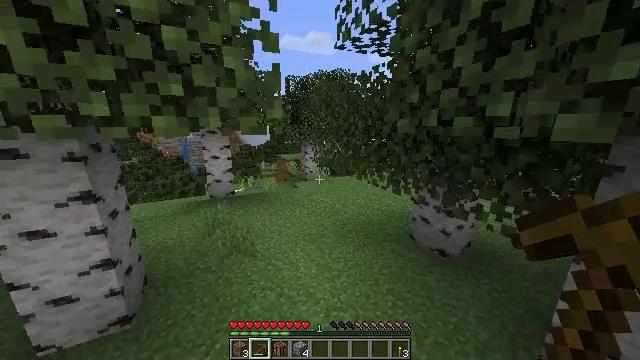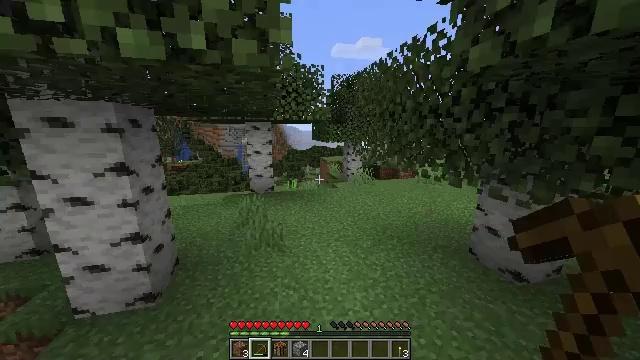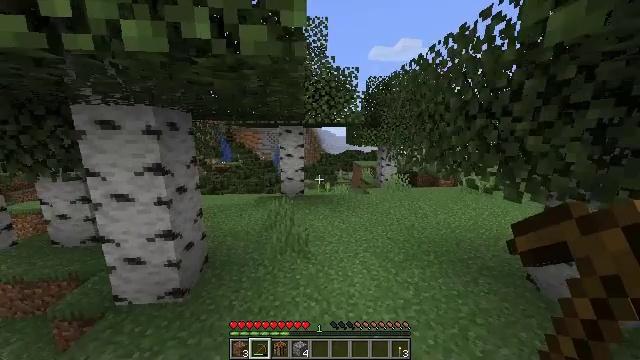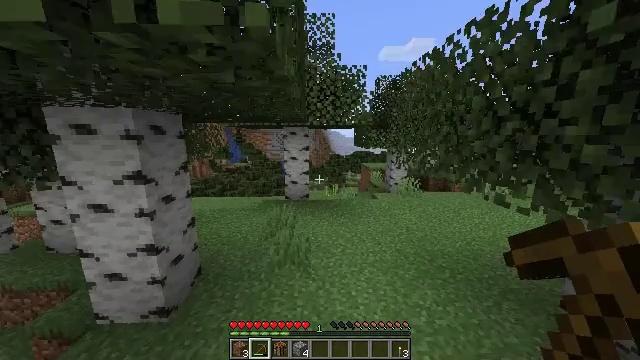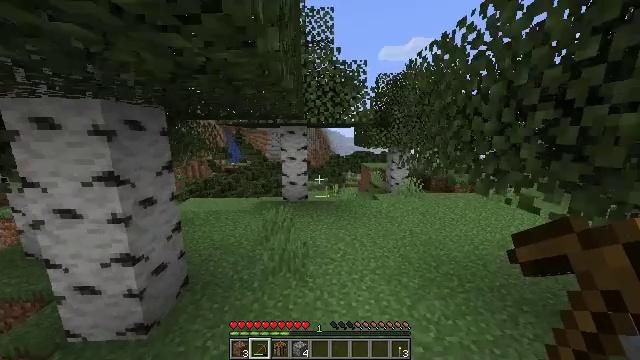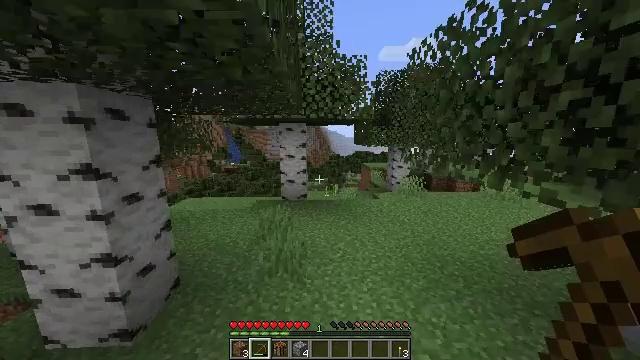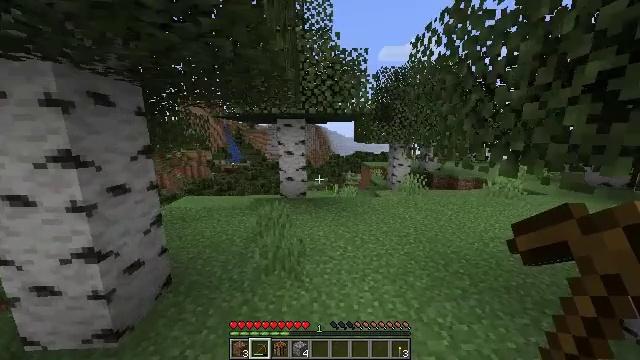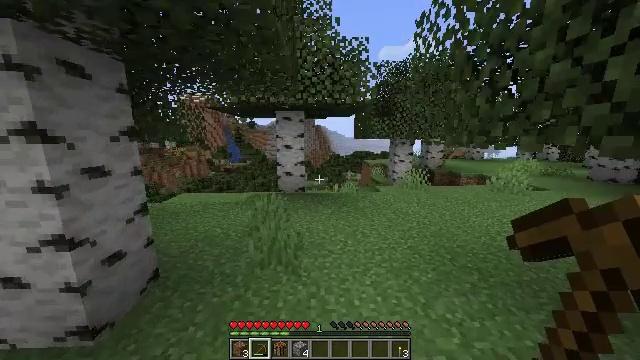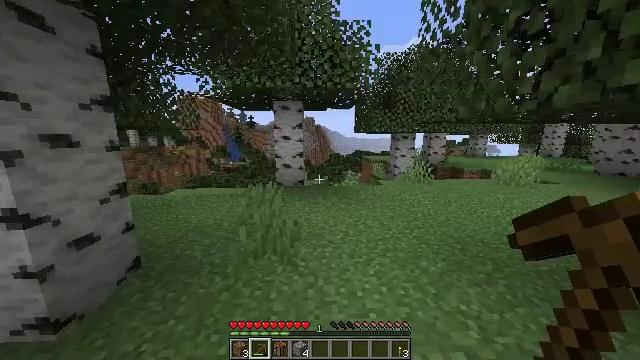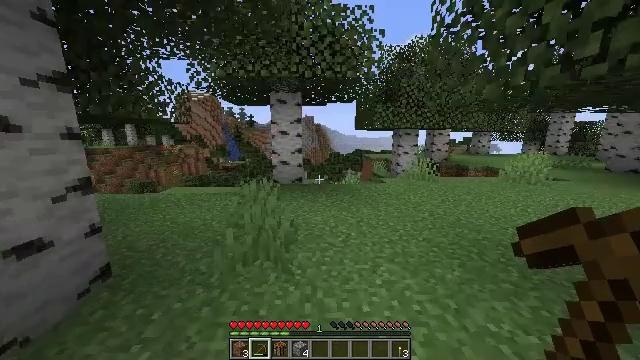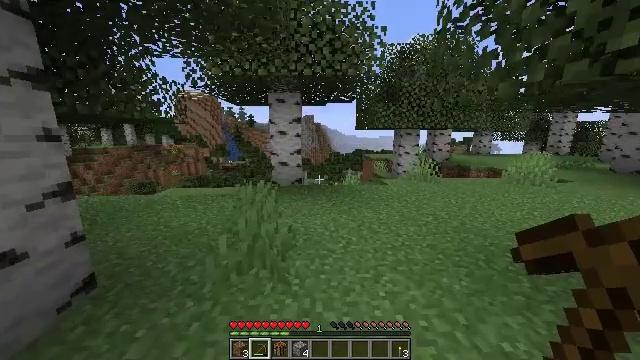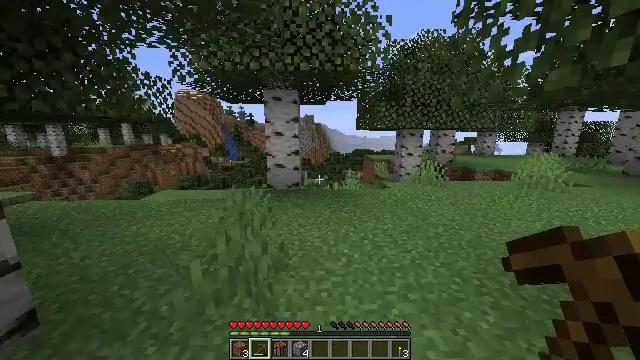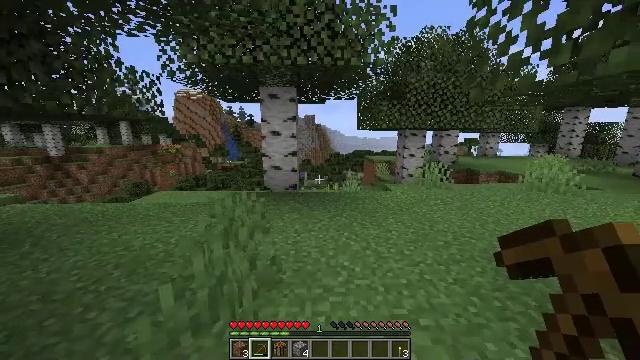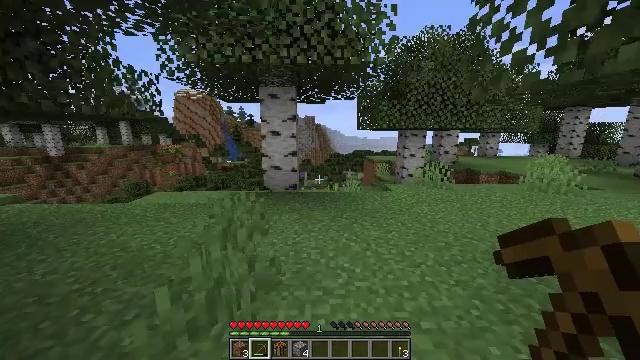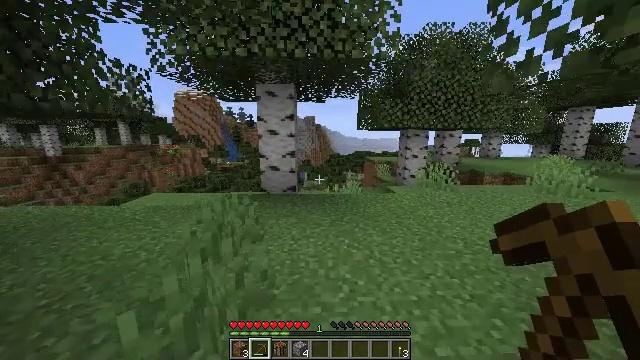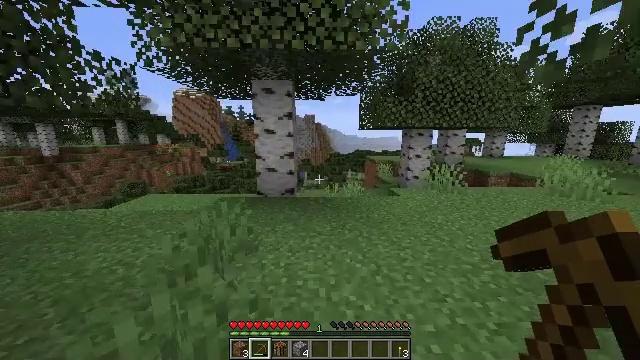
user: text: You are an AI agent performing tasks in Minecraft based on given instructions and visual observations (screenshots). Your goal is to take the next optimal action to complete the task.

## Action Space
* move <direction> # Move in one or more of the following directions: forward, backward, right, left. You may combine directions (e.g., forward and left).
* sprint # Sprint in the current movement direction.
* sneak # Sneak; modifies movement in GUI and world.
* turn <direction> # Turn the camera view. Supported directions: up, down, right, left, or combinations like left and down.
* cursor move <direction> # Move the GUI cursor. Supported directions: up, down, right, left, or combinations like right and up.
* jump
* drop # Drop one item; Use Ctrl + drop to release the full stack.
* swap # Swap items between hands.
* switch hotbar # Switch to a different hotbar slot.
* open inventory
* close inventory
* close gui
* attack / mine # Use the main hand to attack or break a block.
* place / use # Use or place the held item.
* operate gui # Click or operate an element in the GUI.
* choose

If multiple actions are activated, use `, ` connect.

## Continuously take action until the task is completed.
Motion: motion action
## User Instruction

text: Clear birch leaves to get saplings.
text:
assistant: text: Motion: move forward, sprint, turn left and up
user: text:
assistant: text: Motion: move forward, sprint, turn left and up
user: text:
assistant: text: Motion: move forward, sprint, turn left
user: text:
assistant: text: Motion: move forward, sprint
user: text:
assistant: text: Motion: move forward, sprint
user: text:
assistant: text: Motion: move forward, sprint
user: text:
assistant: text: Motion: move forward, sprint
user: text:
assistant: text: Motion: move forward, sprint
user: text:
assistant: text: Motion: move forward, sprint
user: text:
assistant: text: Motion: move forward, sprint
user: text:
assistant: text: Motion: move forward, sprint
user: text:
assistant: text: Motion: move forward, sprint
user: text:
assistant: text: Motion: move forward, sprint
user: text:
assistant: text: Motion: move forward, sprint
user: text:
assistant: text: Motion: move forward, sprint
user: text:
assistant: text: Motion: move forward, sprint
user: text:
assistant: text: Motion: move forward and move right, sprint
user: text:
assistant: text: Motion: move forward and move right, sprint
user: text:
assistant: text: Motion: move forward and move right, sprint
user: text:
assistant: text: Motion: move forward and move right, sprint
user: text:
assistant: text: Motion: move forward and move right, sprint
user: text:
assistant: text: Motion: move forward and move right, sprint
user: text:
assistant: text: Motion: move forward and move right, sprint
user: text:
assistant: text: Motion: move forward and move right, sprint
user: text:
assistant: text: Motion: move forward and move right, sprint
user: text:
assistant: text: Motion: move forward and move right, sprint
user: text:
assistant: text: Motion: move forward and move right, sprint
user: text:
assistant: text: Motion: move forward and move right, sprint
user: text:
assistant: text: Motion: move forward and move right, sprint
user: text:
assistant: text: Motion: move forward and move right, sprint, turn right